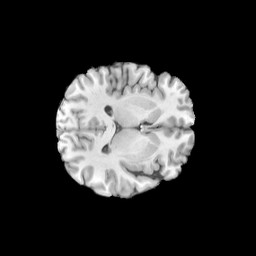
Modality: T1w
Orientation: axial